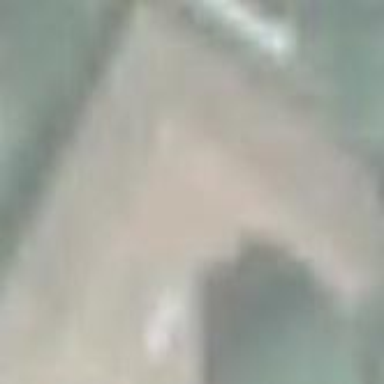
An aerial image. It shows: Part of building.